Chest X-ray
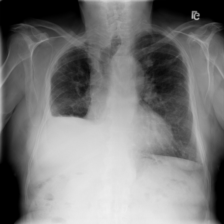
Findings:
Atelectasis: negative
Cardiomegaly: negative
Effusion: negative
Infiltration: negative
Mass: negative
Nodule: negative
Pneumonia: negative
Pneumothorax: negative
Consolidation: negative
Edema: negative
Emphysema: negative
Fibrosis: negative
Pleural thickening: positive
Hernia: negative